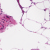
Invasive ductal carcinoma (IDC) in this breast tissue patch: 0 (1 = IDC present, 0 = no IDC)